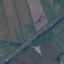
Label: Highway